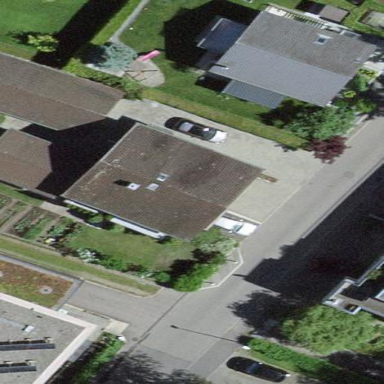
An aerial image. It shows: Residential building.